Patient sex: M
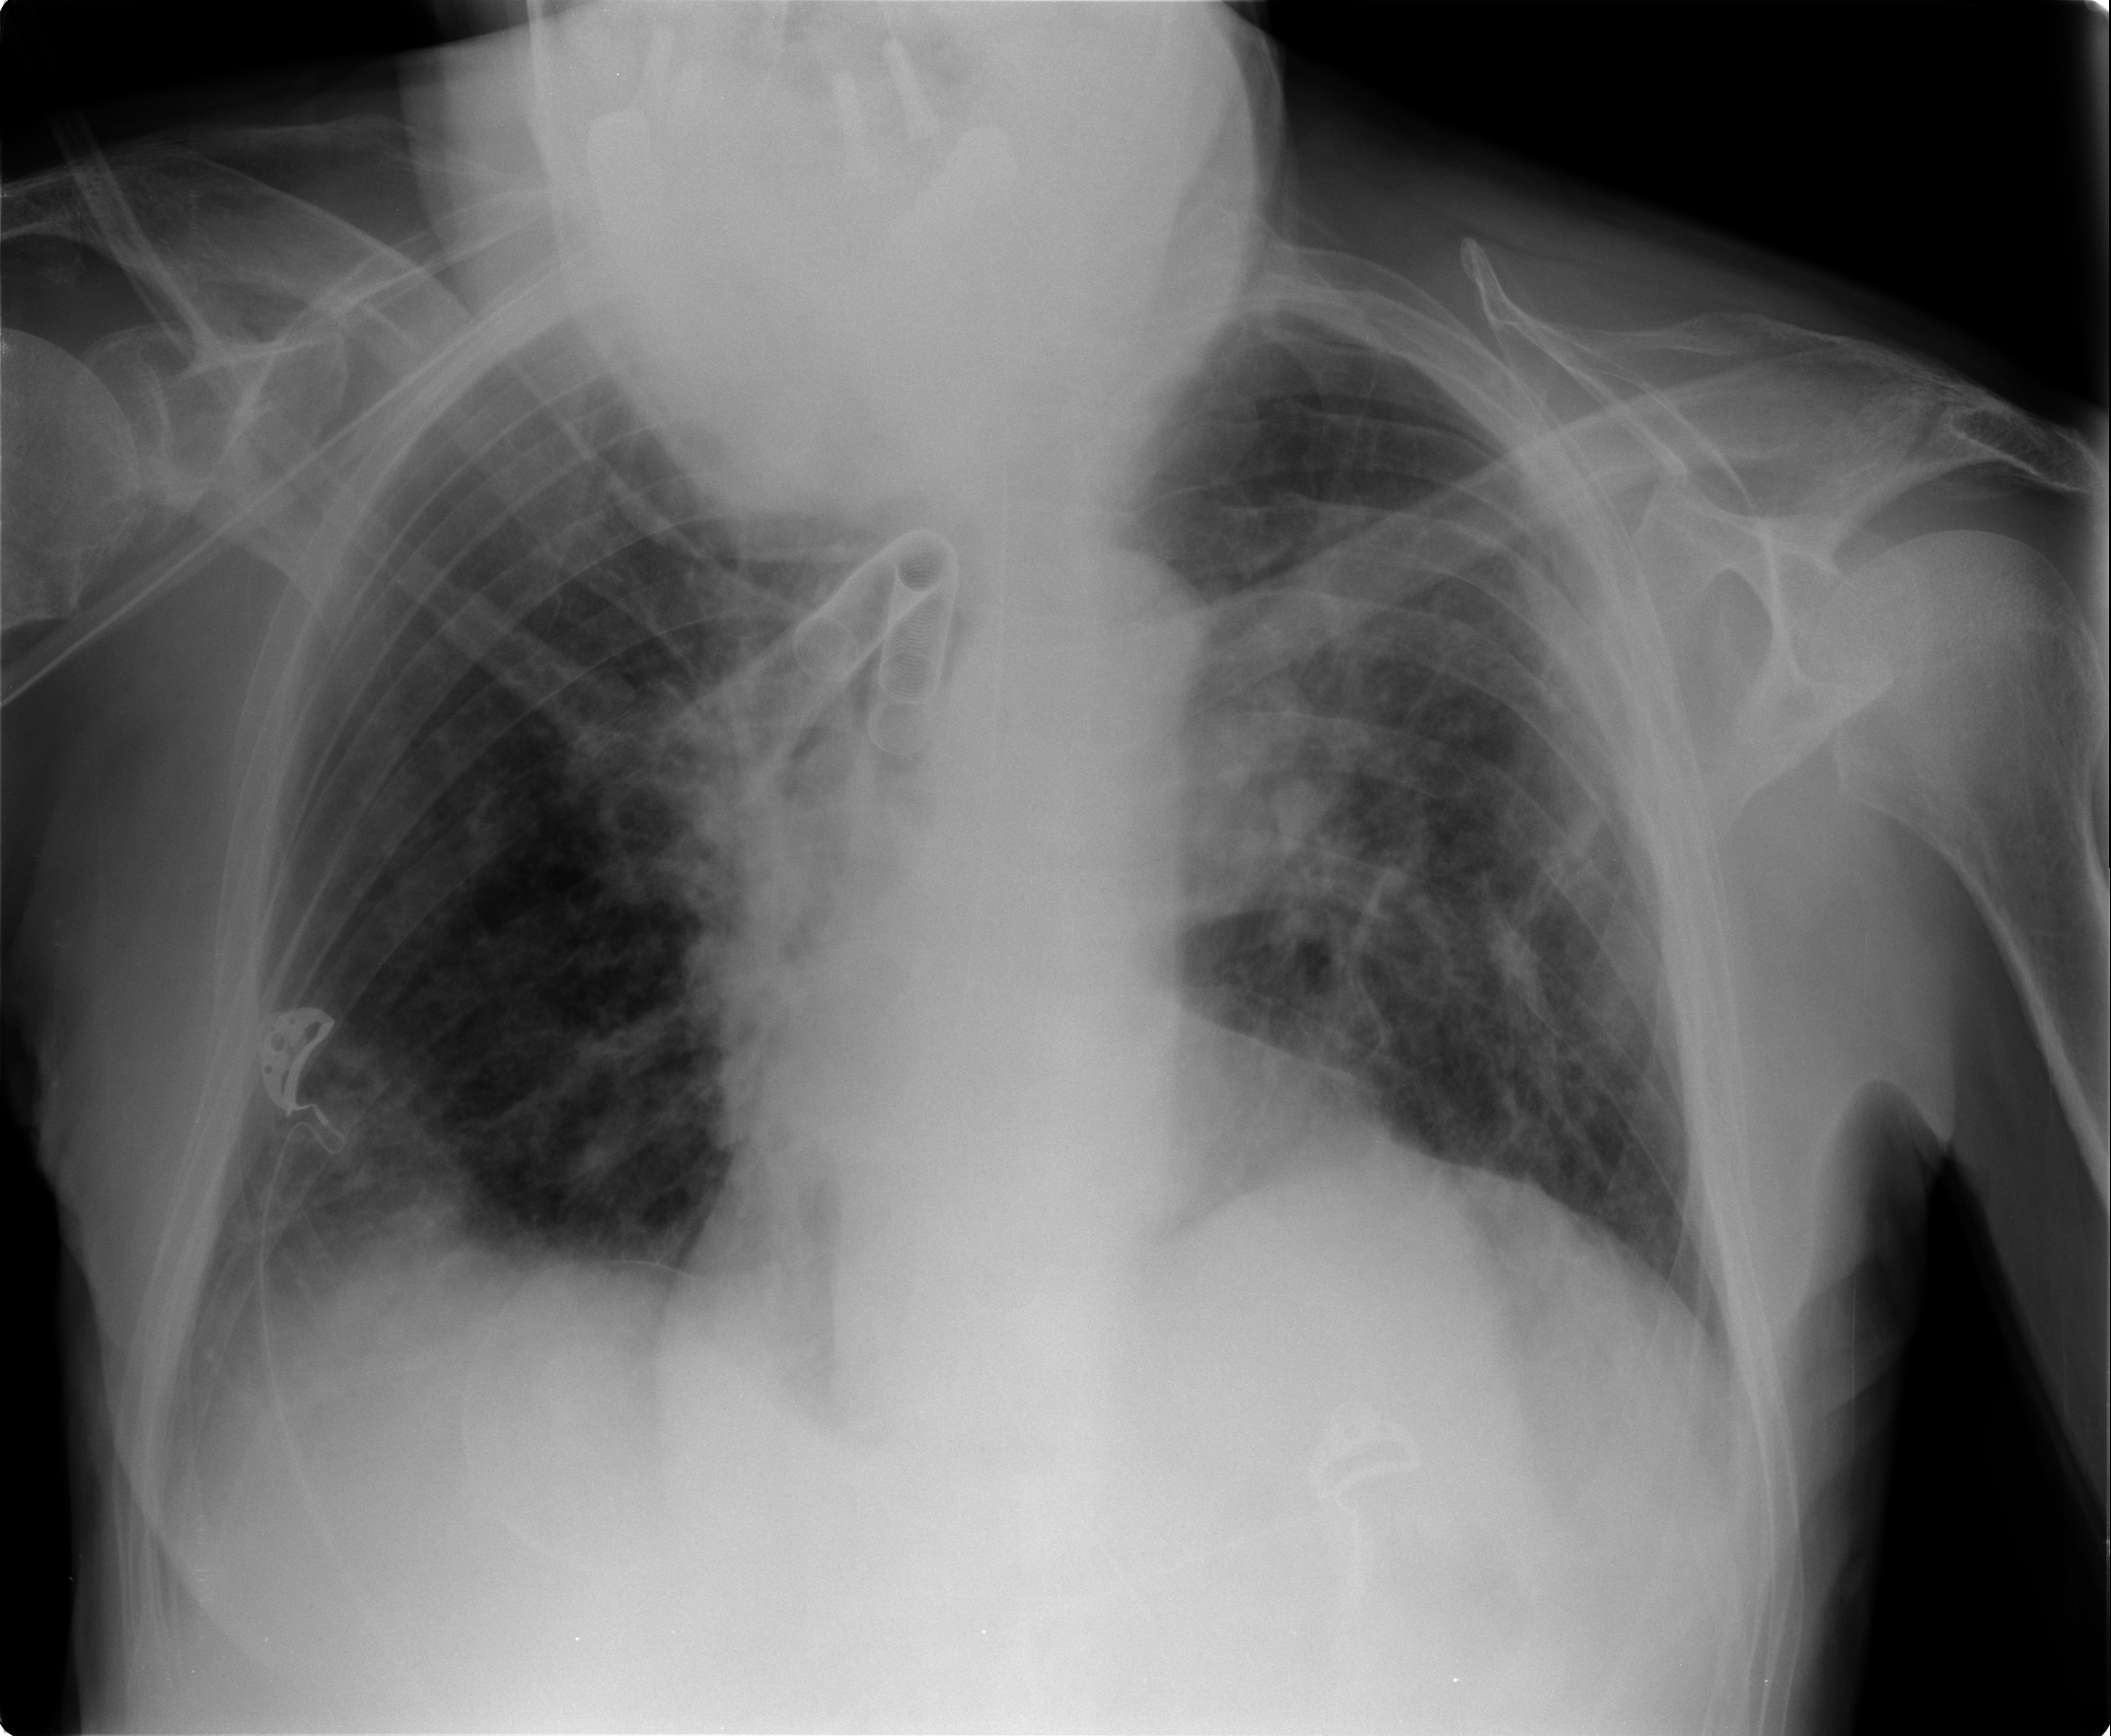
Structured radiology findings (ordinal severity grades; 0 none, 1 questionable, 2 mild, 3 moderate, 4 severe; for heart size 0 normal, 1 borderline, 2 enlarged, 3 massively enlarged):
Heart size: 2
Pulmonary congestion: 2
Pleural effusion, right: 2
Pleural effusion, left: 0
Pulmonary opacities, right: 1
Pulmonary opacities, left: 2
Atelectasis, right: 2
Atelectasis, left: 1